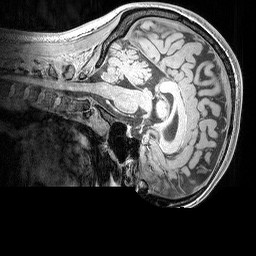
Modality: MP2RAGE
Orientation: sagittal
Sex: female
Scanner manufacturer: siemens
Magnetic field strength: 3 T
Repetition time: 5 s
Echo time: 0.00292 s